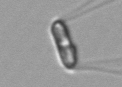
Label: Chaetoceros